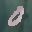
Label: 0